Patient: sex M, age 71
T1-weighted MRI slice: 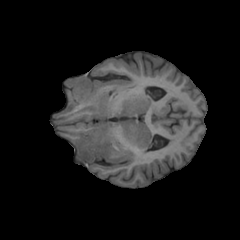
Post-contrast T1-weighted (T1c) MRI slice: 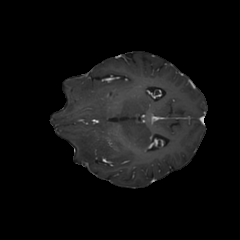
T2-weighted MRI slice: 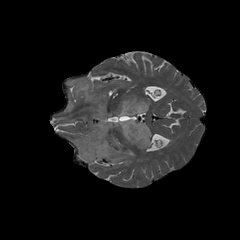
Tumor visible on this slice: yes
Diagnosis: Astrocytoma, IDH-wildtype
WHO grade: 2